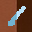
Label: 1